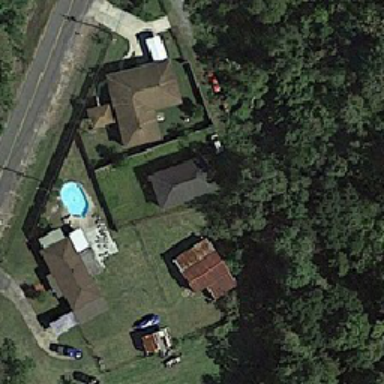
Some sparseresidential in it with some plants besides .